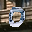
Label: 0